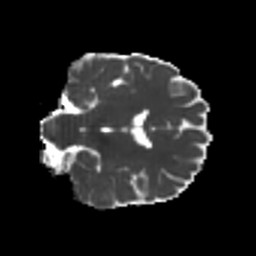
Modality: MD
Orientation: coronal
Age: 22
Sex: male
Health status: healthy
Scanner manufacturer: philips
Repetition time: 7.391 s
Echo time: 0.08599 s